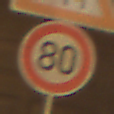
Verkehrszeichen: Geschwindigkeit80
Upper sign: KinderLinks
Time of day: Night
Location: Outdoor (Urban)
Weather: Clear
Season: NotSpecified
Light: Artificial